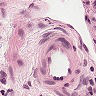
Metastatic tissue present: no